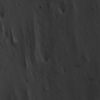
Label: not_dusty